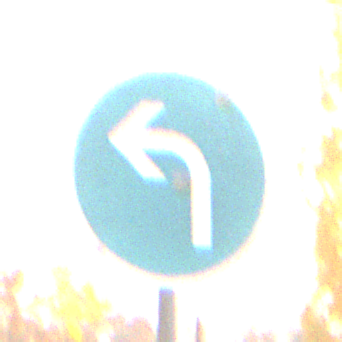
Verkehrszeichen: VorgeschriebeneFahrtrichtungLinks
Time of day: SunriseSunset
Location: Roofed (Suburban)
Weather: Clear
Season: NotSpecified
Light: Natural